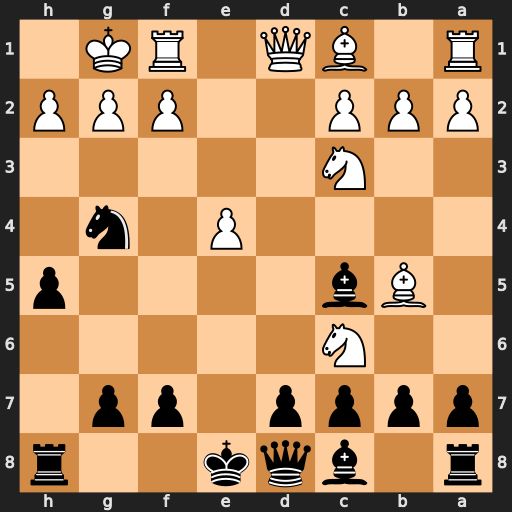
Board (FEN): r1bqk2r/pppp1pp1/2N5/1Bb4p/4P1n1/2N5/PPP2PPP/R1BQ1RK1
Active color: b
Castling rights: kq
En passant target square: -
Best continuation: Qh4 Bf4 Bxf2+